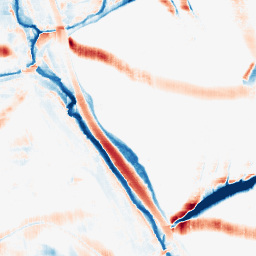
Category: morphological
Decomposition family: morphological_rect
Decomposition parameters: operation: average
width: 20
height: 20
Upsampling method: sinc_blackman
Upsampling parameters: scale: 4
kernel_size: 16
Upsampling scale: 4